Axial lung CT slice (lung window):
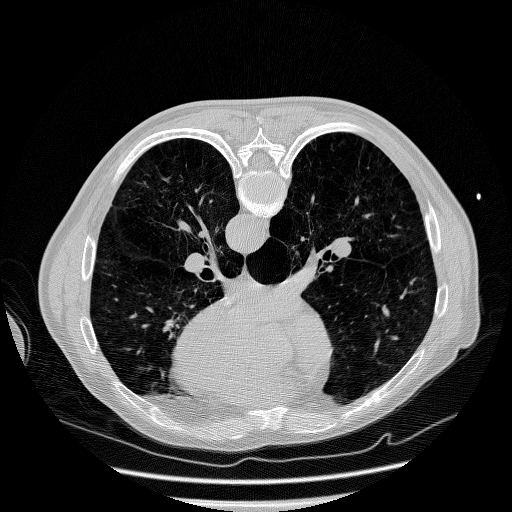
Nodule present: no